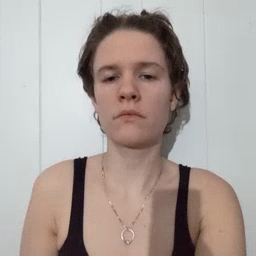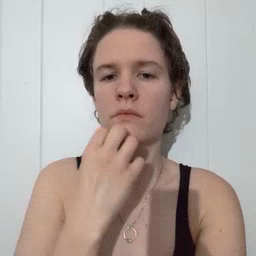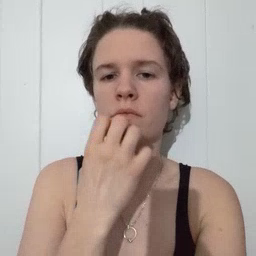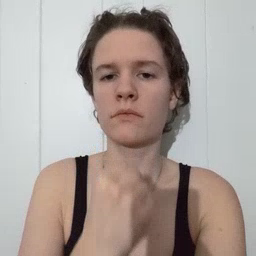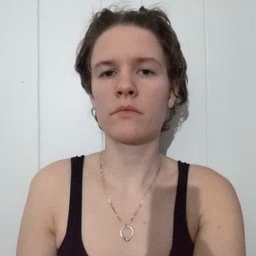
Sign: underwear